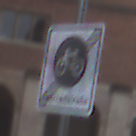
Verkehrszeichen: EndeFahrradstrasse
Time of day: Midday
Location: Outdoor (Urban)
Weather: Overcast
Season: NotSpecified
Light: Natural